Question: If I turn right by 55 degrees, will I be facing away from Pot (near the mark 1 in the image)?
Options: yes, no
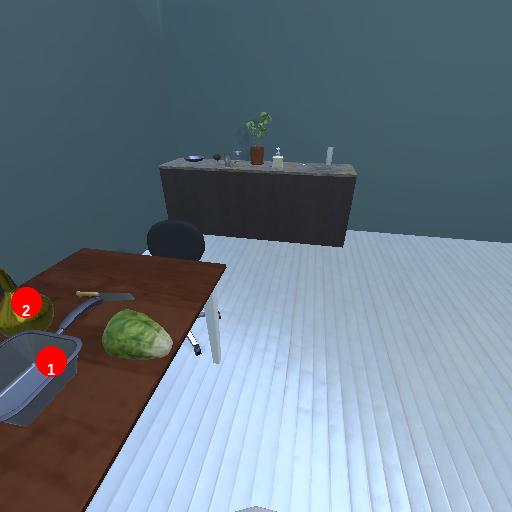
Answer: yes